Question:
I am trying to implement the above scenario described in the image, There were couple of designs like oval, star, rectangle, square and many more, when I will scroll that images, the center image should be zoom when it focused and when I scroll the images, the left images needs to be zoom out and of course right one also as described in the image.
I have tried so many example of but it doesn't work for me. Also tried but the result remains same. I have implemented this example from github, see this <URL>
Please have a look to the below link what I exactly want to do,
<URL>
So anybody suggest me what I should do? Thanx in advance
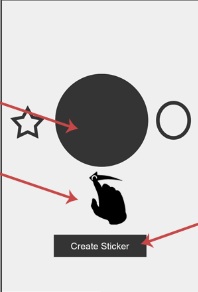
Answer: I know it's been too long, but i too was trying to get the things done as you want. A big thank you to Deep Mehta who has created such a wonderful example.
You can download the full example from github link
<URL>
Hope this will help you to solve your problem.